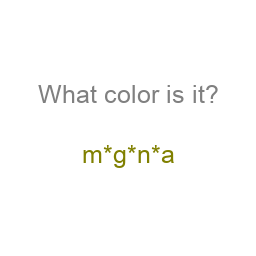
Color: olive
Color name shown: magenta
Background color: white
Question text color: gray